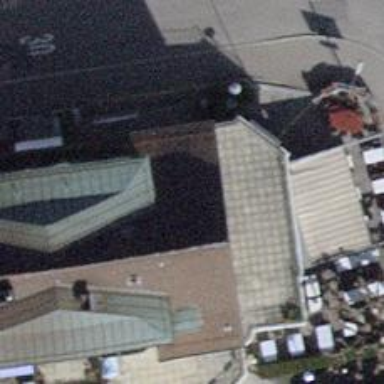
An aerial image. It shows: Restaurant.